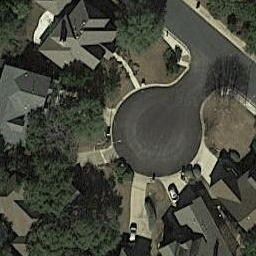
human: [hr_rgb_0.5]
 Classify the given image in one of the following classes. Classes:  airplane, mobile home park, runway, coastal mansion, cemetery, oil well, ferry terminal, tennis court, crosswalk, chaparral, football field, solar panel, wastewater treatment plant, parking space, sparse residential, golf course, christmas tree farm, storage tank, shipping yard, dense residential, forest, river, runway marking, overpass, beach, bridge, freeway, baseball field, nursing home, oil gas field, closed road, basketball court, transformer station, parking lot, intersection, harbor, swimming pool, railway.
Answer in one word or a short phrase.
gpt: closed road